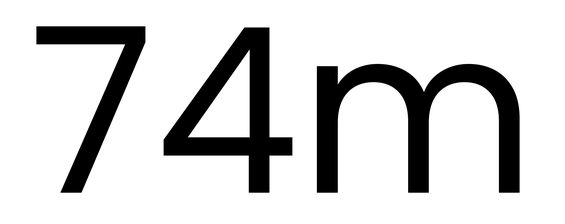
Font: Poppins-Regular